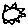
Label: sun